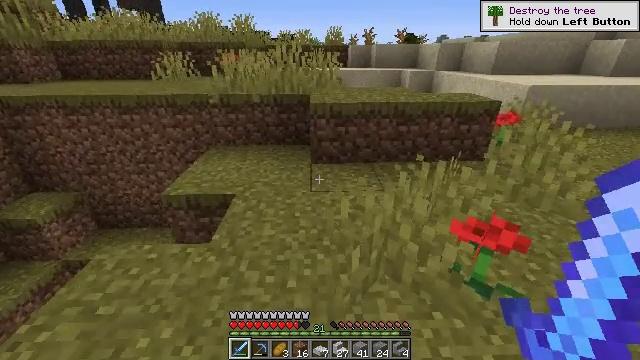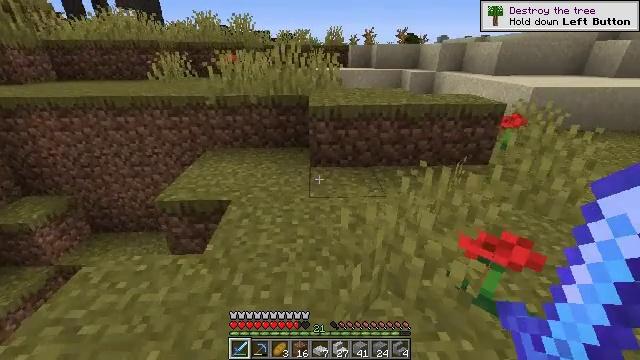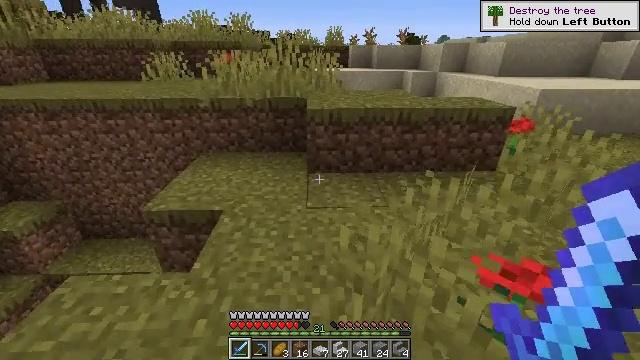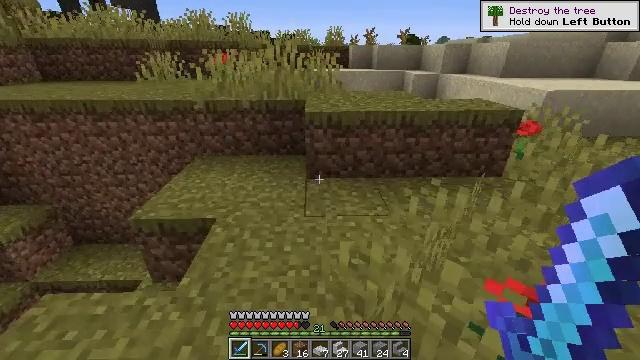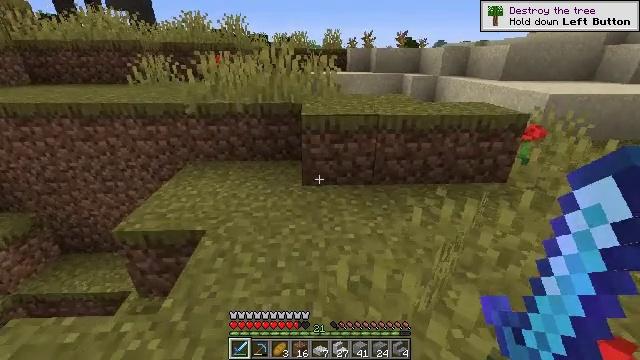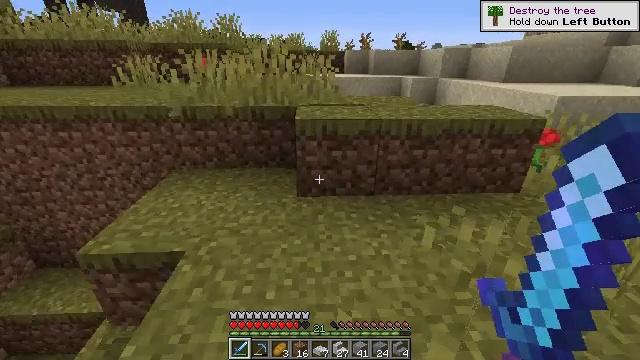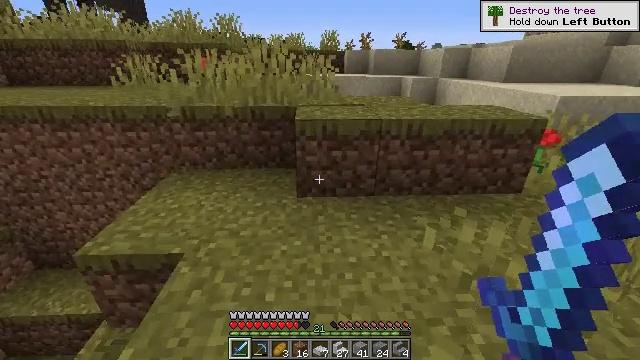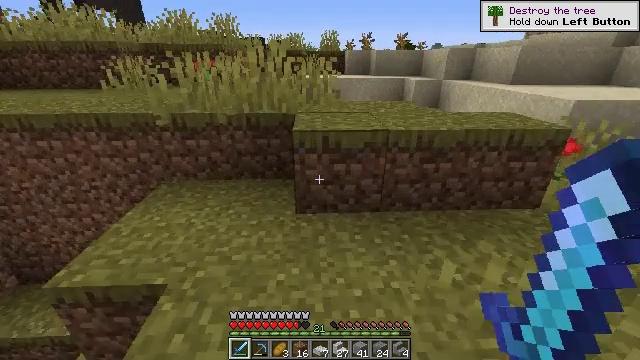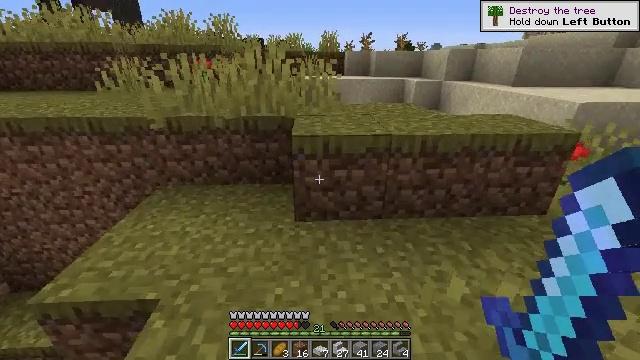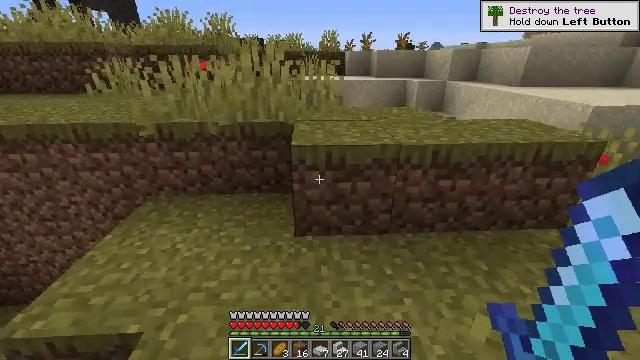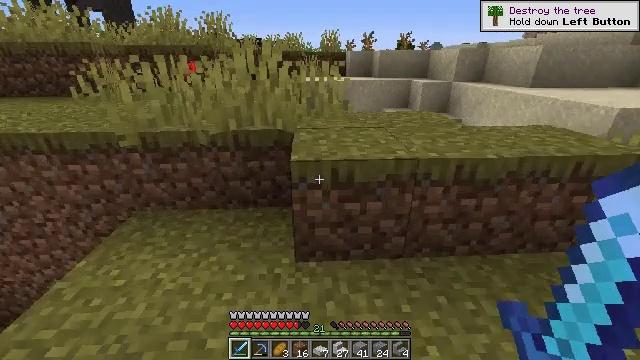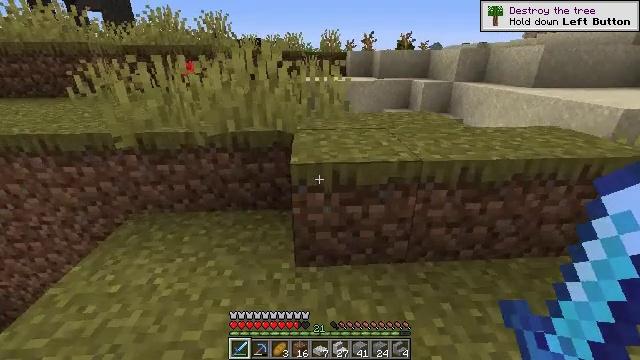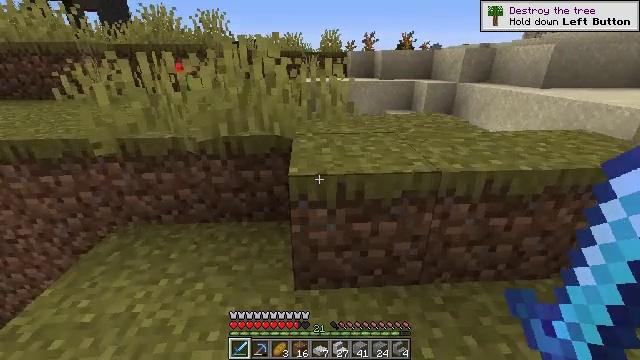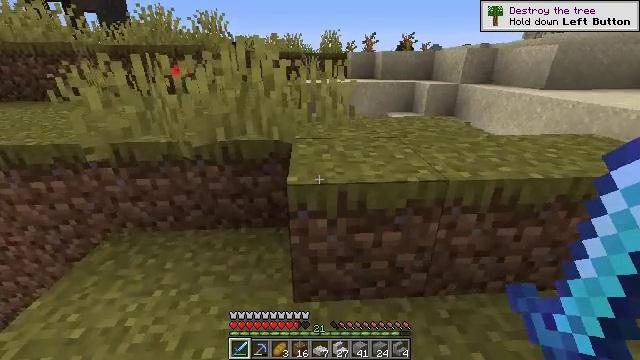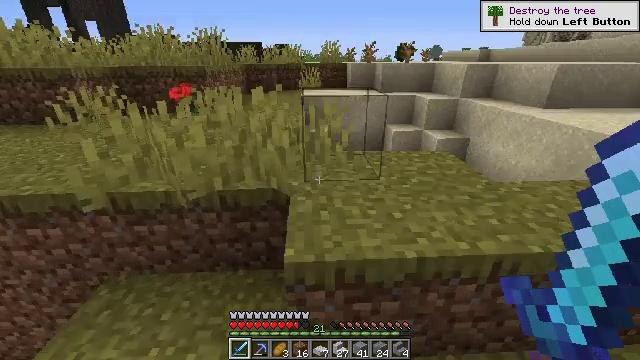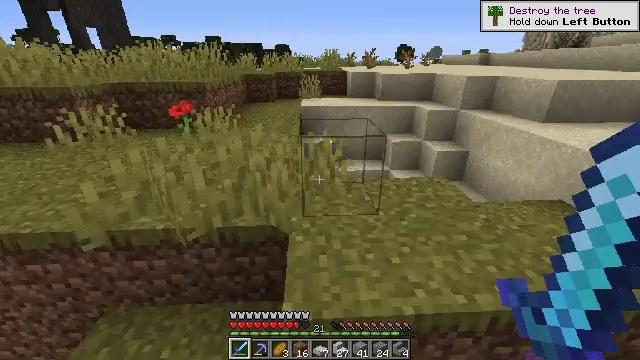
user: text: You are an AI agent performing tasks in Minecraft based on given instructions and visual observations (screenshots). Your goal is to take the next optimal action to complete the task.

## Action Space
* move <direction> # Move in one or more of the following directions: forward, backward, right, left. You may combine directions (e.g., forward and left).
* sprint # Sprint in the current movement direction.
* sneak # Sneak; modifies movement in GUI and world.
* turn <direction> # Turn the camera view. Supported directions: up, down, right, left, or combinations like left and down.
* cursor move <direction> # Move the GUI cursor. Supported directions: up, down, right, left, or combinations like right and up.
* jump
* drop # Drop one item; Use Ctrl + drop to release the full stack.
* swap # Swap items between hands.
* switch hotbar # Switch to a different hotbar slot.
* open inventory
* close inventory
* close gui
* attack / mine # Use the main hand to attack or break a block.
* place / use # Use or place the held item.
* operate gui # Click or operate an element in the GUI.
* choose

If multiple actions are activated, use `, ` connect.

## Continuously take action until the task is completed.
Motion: motion action
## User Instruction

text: Left click to mine the dead bush.
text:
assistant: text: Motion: move forward
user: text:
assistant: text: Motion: move forward
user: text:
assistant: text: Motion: move forward
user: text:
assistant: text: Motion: move forward
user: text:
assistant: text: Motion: move forward
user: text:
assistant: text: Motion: move forward
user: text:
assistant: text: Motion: move forward
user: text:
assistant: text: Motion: move forward
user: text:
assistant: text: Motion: move forward
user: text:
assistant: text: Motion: move forward
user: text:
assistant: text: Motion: move forward
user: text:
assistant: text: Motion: move forward
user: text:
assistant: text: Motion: move forward, jump
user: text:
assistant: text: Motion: move forward, jump
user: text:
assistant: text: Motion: move forward, jump
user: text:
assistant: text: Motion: move forward, jump
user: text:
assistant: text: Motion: move forward, jump
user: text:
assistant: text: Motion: move forward
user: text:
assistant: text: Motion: move forward
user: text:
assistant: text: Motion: move forward
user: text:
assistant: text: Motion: move forward
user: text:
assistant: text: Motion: move forward, turn left and down
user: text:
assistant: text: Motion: move forward, turn left and up
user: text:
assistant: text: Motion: move forward, turn left and up
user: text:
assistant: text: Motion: move forward, turn left and up
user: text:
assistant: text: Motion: move forward
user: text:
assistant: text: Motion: move forward
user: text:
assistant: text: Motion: move forward
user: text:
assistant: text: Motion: move forward
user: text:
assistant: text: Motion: move forward